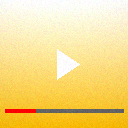
Screen state: on